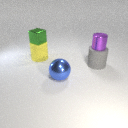
small green metal cube above large yellow rubber cylinder